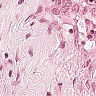
Metastatic tissue present: no